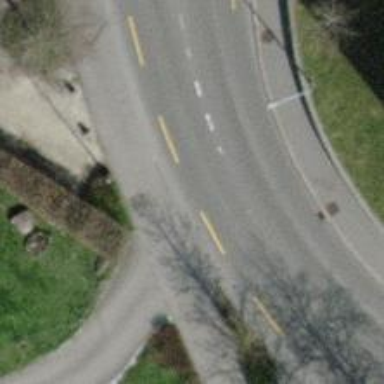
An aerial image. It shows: Tertiary road with asphalt surface. The road has designated cycle lane on the left.